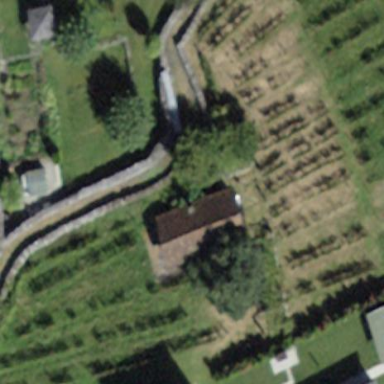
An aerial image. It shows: Vineyard.